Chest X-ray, AP view. Patient: 53 years old, sex M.
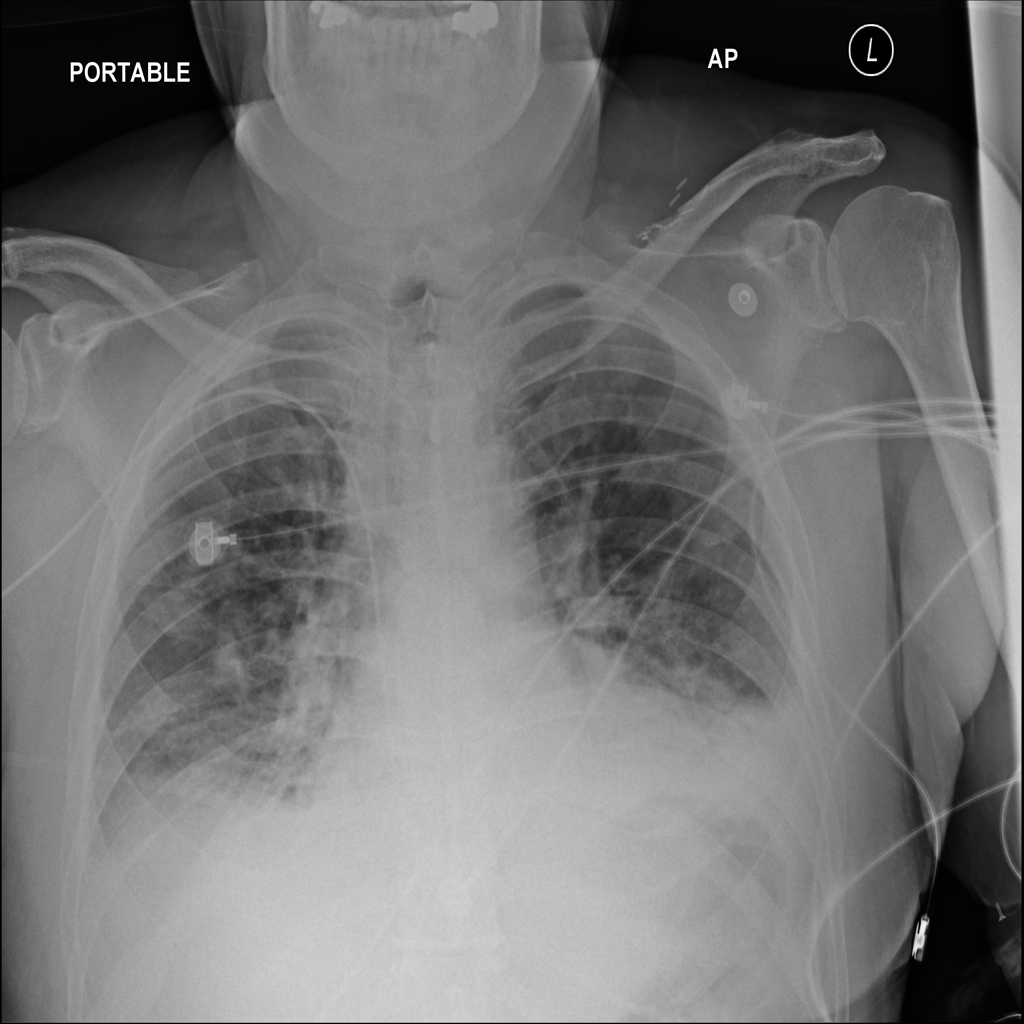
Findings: Effusion